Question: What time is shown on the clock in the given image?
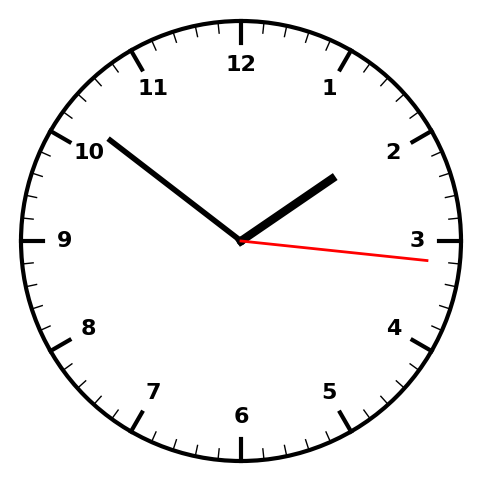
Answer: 01:51:16